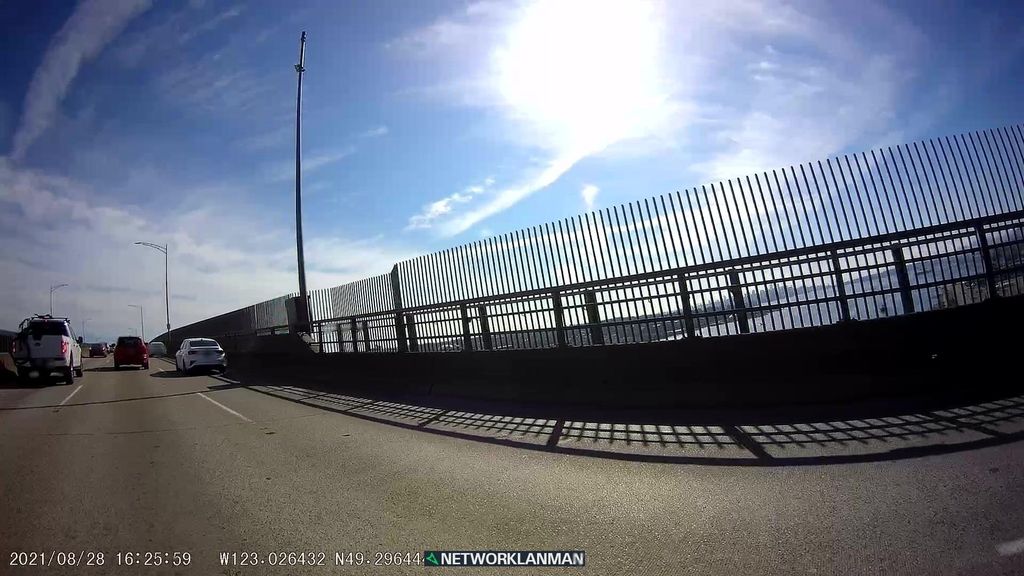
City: vancouver